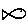
Label: fish